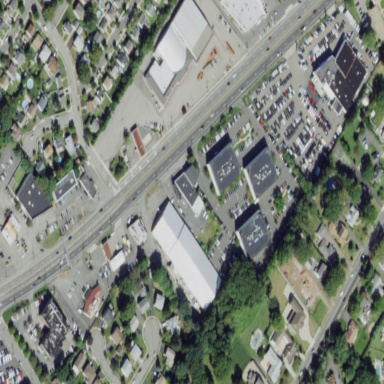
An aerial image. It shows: Retail area.